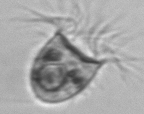
Label: Balanion